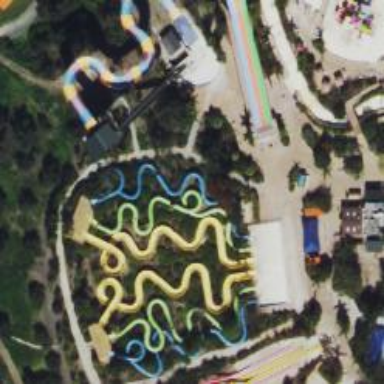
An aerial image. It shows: Water slide attraction.